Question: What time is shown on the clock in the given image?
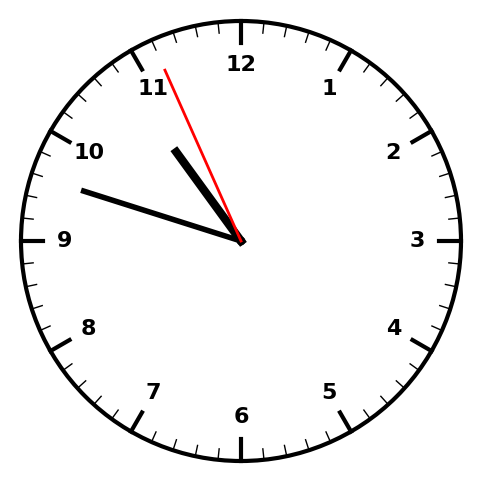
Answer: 10:47:56